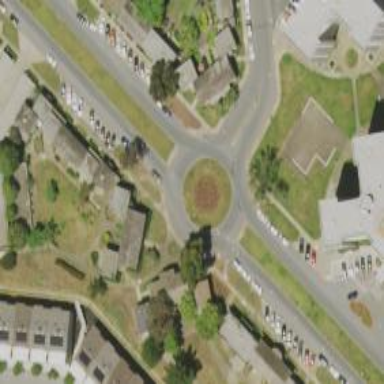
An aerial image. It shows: Roundabout on residential road.